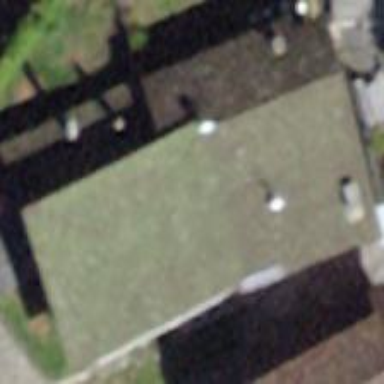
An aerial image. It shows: Detached building.